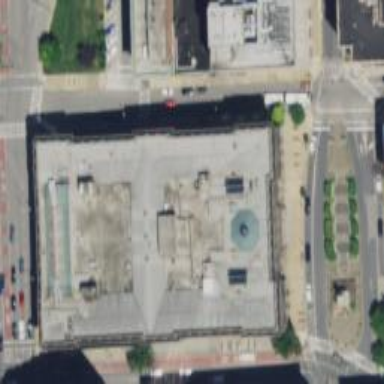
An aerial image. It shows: Courthouse with metal roof.